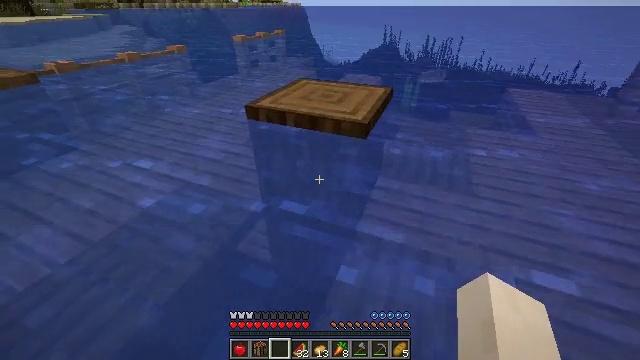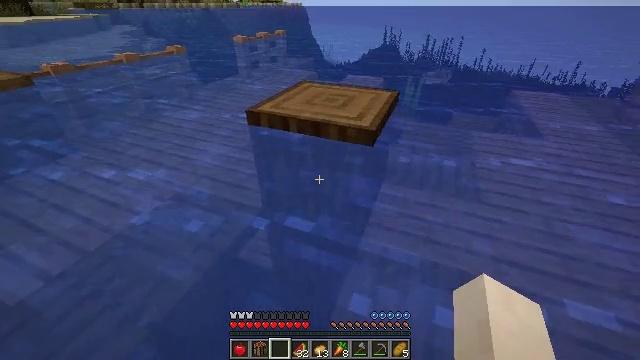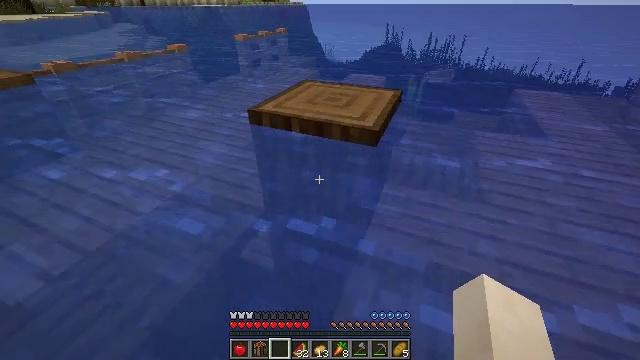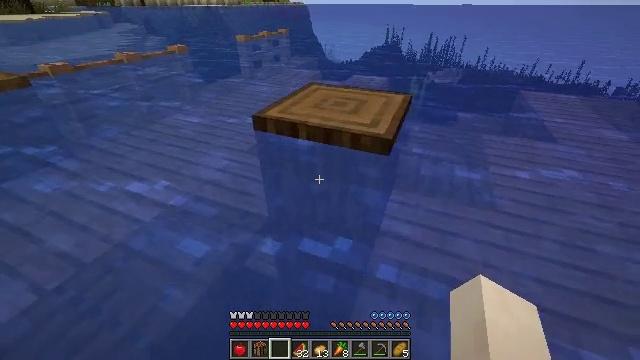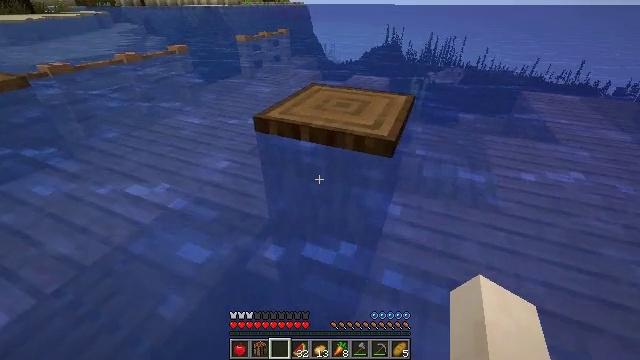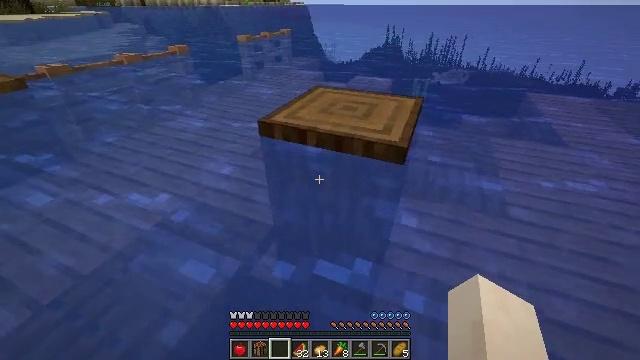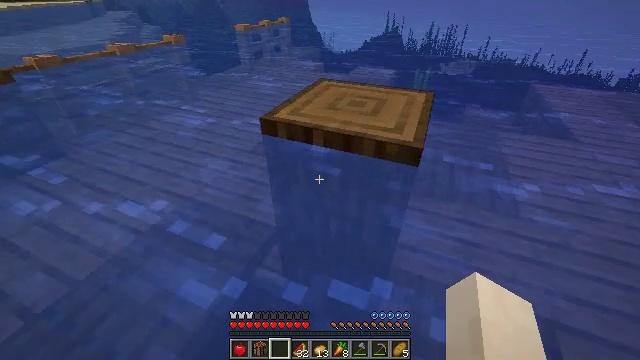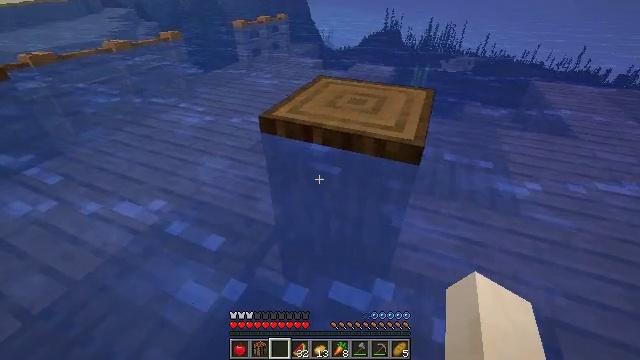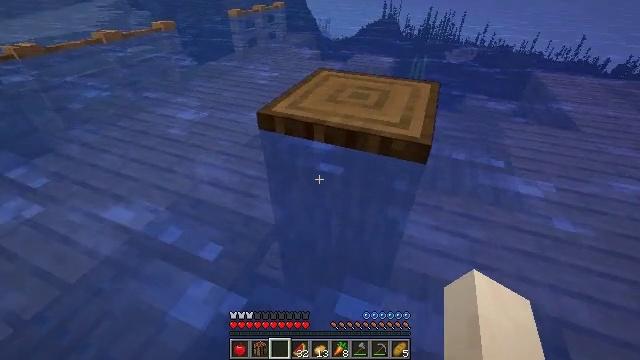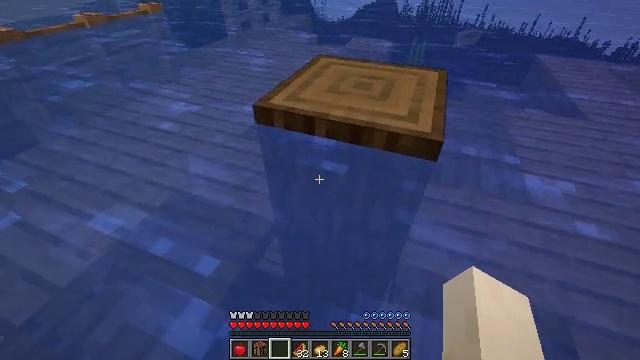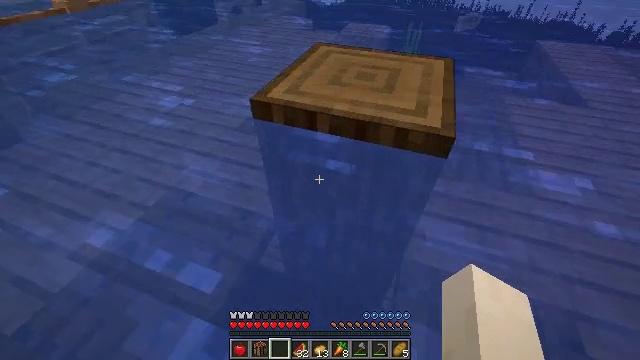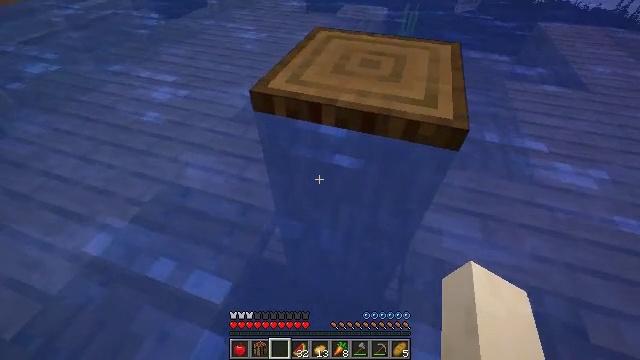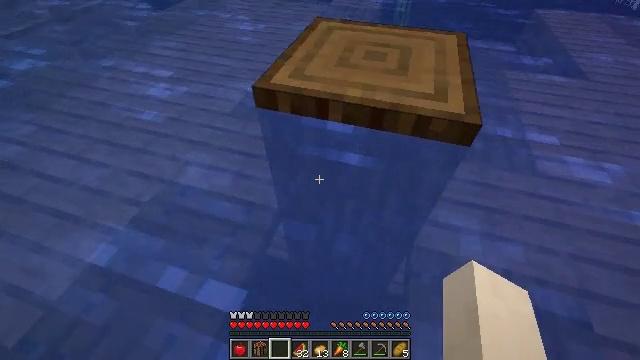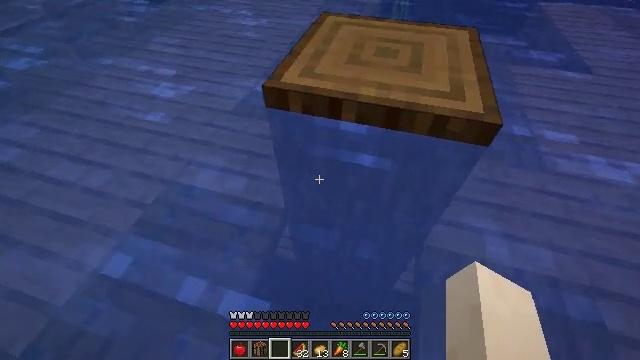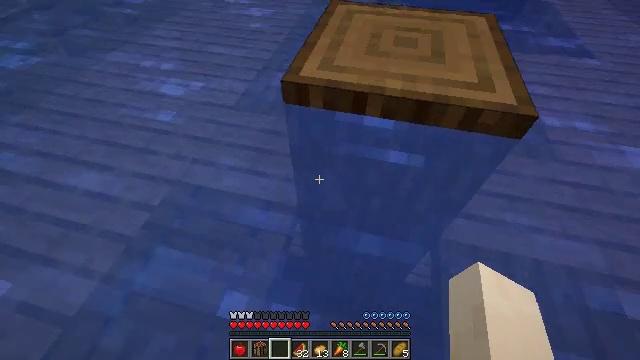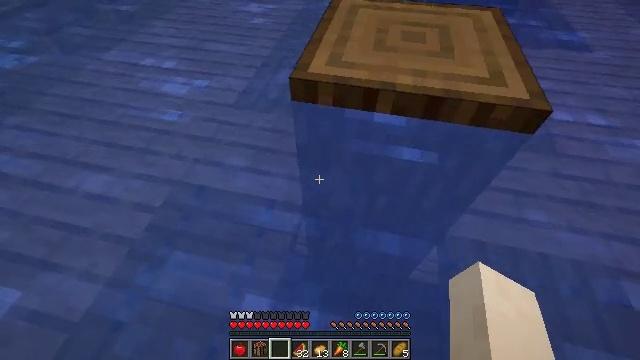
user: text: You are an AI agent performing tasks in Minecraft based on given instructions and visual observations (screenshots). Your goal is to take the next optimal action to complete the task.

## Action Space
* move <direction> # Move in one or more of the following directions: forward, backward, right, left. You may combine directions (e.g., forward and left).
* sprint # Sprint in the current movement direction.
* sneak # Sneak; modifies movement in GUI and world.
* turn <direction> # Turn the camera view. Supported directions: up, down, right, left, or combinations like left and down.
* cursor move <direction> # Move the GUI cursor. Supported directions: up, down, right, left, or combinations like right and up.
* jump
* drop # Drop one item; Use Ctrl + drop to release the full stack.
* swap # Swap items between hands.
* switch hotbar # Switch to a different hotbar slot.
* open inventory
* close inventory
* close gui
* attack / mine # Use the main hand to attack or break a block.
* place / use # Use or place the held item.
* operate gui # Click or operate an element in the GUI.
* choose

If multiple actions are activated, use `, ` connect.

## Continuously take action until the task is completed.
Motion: motion action
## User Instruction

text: Gather the acacia fence.
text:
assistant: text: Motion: move forward and move left
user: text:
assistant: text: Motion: move forward and move left
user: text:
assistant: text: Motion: move forward and move left
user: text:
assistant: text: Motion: move forward and move left
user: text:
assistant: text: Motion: move forward
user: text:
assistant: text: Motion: move forward, turn down
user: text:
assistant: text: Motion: move forward
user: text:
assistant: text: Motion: move forward, turn down
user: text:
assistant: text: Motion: move forward and move left, turn down
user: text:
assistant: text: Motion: move forward and move left, turn right and down
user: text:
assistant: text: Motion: move left, turn right and down
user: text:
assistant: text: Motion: move left, turn right and down
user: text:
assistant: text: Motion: move left, turn down
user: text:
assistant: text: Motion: move left, turn right and down
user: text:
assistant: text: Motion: move left, turn right
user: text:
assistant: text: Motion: move left
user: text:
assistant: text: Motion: move left, turn right
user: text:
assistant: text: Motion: move left, turn right
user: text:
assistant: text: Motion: move left, turn right
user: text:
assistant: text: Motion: move left, turn right
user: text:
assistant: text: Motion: move left
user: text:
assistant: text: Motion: move left, turn right
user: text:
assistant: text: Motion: move left
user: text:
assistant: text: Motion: move left
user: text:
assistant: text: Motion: move right, turn right
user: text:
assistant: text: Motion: move right
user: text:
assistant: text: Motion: move right
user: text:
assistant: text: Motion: move right
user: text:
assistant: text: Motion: move right
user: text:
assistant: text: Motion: no_op